Breast ultrasound image
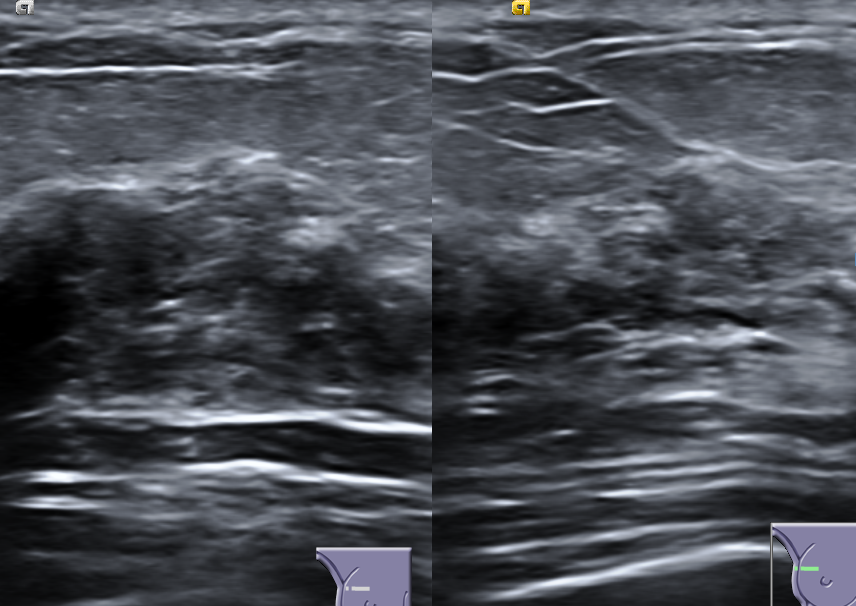
Diagnosis: normal